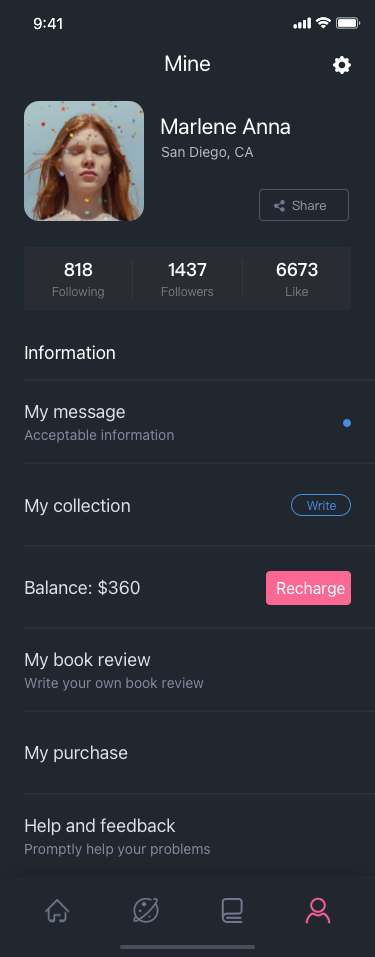
Text in this UI design:
My purchase
Mine
Follow
Marlene Anna
San Diego, CA
Share
My message
Acceptable information
Information
My book review
Write your own book review
Help and feedback
Promptly help your problems
Balance: $360
Recharge
Following
818
Followers
1437
Like
6673
My collection
Write